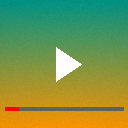
Screen state: on